Question: I'm writing this plugin which shows some battle info. I'm not an expert, I'm learning now.
when I print the battle time it shows as 2021-11-12 21: 15: 00.000000 and I would like to change it to 2021-11-12 21:15 +1 hours then 2021-11-12 22:15
PS the date is an event and can change over time.
how can I do? someone help me thanks'
'''
// If this file is access directly, abort!!!
defined( 'ABSPATH' ) or die( 'Unauthorized Access' );
// Action when user login into admin panel
add_shortcode( 'external_data', 'callback_function_name' );
function callback_function_name( $atts) {
// return;
$defaults =[
'title'=>'table title'
];
$atts = shortcode_atts(
$defaults,
$atts,
'external_data'
);
$url = 'http://localhost/wp/wp-content/plugins/personal-widget/testjson.json';
$response = wp_remote_get( $url );
if ( is_wp_error( $response ) ) {
$error_message = $response->get_error_message();
return "Something went wrong: $error_message";
}
$json=json_decode( wp_remote_retrieve_body( $response),true ) ;
//qui abbiamo creato la tabella dei dati
$html = '';
$html .= '<h2>' .$atts ['title']. '</h2>';
$html .= '<table>';
$html .= '<tr>';
$html .= '<td>Oraio Battaglia</td>';
$html .= '<td>Tipo</td>';
$html .= '<td>Provincia</td>';
$html .= '<td>Arena</td>';
$html .= '</tr>';
foreach ($json['planned_battles'] as $p_battle) {
$html .= '<tr>';
$html .= '<td>' . $p_battle['battle_time'] .'</td>';
$html .= '<td>' . $p_battle['province_type'] .'</td>';
$html .= '<td>' . $p_battle['province_id'] .'</td>';
$html .= '<td>' . $p_battle['arena_name'] .'</td>';
$html .= '</tr>';
}
$html .= '</table>';
// questo mostra la tabella html
return $html;
}
'''
this is a json url
'''
{
"clan": {
"elo_rating_6": 1000,
"elo_rating_10": 832,
"name": "SQUADRONE CORAZZATO ITALIANO",
"color": "#00a0e6",
"elo_rating_8": 1009,
"tag": "SQCI",
"appointed_battles_count": 3,
"id": 500057125,
"emblem_url": "***/clans/emblems/cl_125/500057125/emblem_64x64_gm.png",
"fine_level": 0
},
"planned_battles": [
{
"battle_time": "2021-11-12 21:15:00.000000",
"is_attacker": true,
"province_revenue": 0,
"province_id": "donbenito",
"winner_id": null,
"province_type": "landing",
"battle_reward": null,
"attack_type": "TOURNAMENT",
"arena_resp_number": null,
"province_owner_id": 500173820,
"clan": {
"division_id": null,
"arena_wins_percent": 0,
"arena_battles_count": 0,
"win_rating_delta": null,
"lose_rating_delta": null
},
"enemy": null,
"arena_name": "Malinovka",
"landing": true,
"revenue_level": 0,
"periphery": "EU2",
"bets_slice_time": null,
"front_id": "season_17_eu_tier10m",
"round_number": null,
"province_pillage_end_datetime": null,
"province_name": "Don Benito"
},
{
"battle_time": "2021-11-12 21:00:00.000000",
"is_attacker": true,
"province_revenue": 0,
"province_id": "tlemcen",
"winner_id": null,
"province_type": "landing",
"battle_reward": null,
"attack_type": "TOURNAMENT",
"arena_resp_number": null,
"province_owner_id": 500002273,
"clan": {
"division_id": null,
"arena_wins_percent": 0,
"arena_battles_count": 0,
"win_rating_delta": null,
"lose_rating_delta": null
},
"enemy": null,
"arena_name": "Steppes",
"landing": true,
"revenue_level": 0,
"periphery": "EU2",
"bets_slice_time": null,
"front_id": "season_17_eu_tier10m",
"round_number": null,
"province_pillage_end_datetime": null,
"province_name": "Tlemcen"
}
],
"battles": [
{
"battle_time": "2021-11-12 20:15:01.500000",
"is_attacker": true,
"province_revenue": 0,
"province_id": "lyon",
"winner_id": null,
"province_type": "landing",
"battle_reward": null,
"attack_type": "TOURNAMENT",
"arena_resp_number": 1,
"province_owner_id": 500211636,
"clan": {
"division_id": <PHONE>,
"arena_wins_percent": 40.51,
"arena_battles_count": 237,
"win_rating_delta": 12,
"lose_rating_delta": -3
},
"enemy": {
"division_id": <PHONE>,
"elo_rating_6": 1000,
"elo_rating_10": 1111,
"name": "-=Hungary-Shadow-Killers=-",
"arena_wins_percent": 51.2,
"color": "#8bff26",
"win_rating_delta": 3,
"elo_rating_8": 956,
"arena_battles_count": 125,
"tag": "HULKS",
"lose_rating_delta": -12,
"id": 500137692,
"emblem_url": "***/clans/emblems/cl_692/500137692/emblem_64x64_gm.png",
"fine_level": 0
},
"arena_name": "Live Oaks",
"landing": true,
"revenue_level": 0,
"periphery": "EU2",
"front_id": "season_17_eu_tier10m",
"round_number": 1,
"province_pillage_end_datetime": null,
"province_name": "Lyon"
}
]
}
'''
Output image:

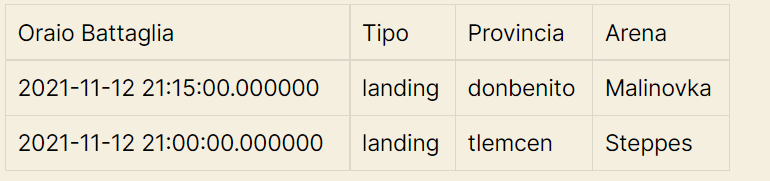
Answer: You need to convert that string into a Datetime object in order to add the hour. Try something like this:
'''
$battleTime = Datetime::createFromFormat('Y-m-d H:i:s.u', $p_battle['battle_time']);
// This will add one hour to your date
$battleTime->add(new DateInterval('PT1H'));
echo $battleTime->format('Y-m-d H:i:s.u')
'''